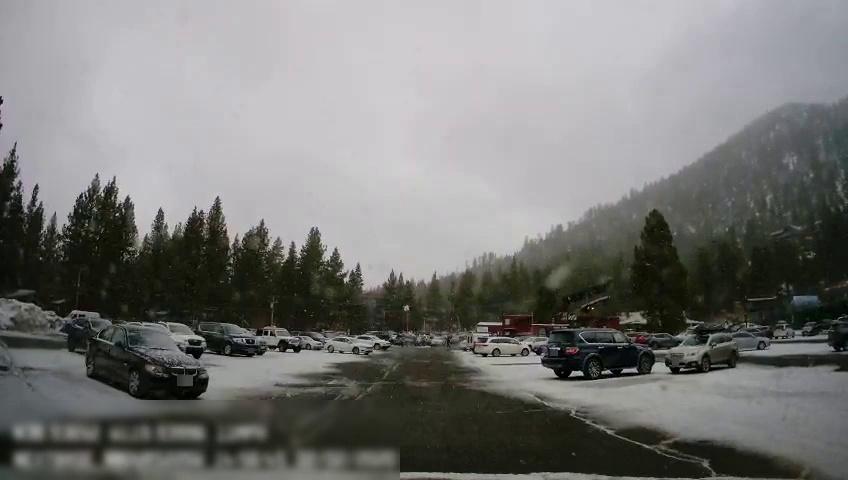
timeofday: Day
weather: Snowy
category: Vehicles | SUV
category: Vehicles | SUV
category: Vehicles | Car
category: Vehicles | Car
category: Vehicles | SUV
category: Vehicles | Car
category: Vehicles | SUV
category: Vehicles | Car
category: Vehicles | SUV
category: Vehicles | Van
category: Vehicles | SUV
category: Vehicles | Car
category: Vehicles | Car
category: Vehicles | Car
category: Vehicles | Car
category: Vehicles | SUV
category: Vehicles | SUV
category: Vehicles | Car
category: Vehicles | Car
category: Vehicles | Car
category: Drivable Space